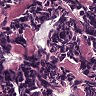
Metastatic tissue present: no